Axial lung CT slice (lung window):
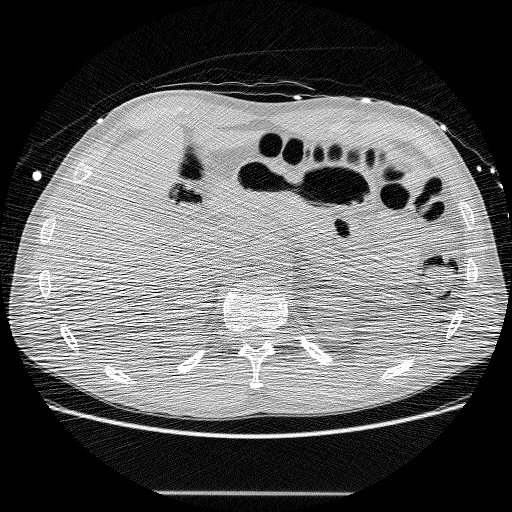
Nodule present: no